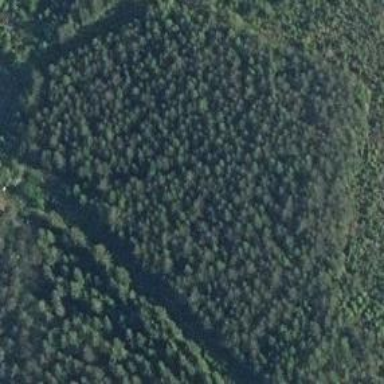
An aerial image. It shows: Mixed woodland with variety of leaf types and cycles.